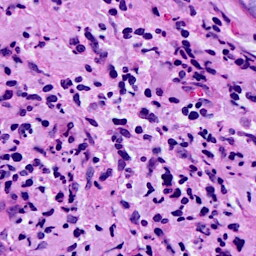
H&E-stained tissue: Breast